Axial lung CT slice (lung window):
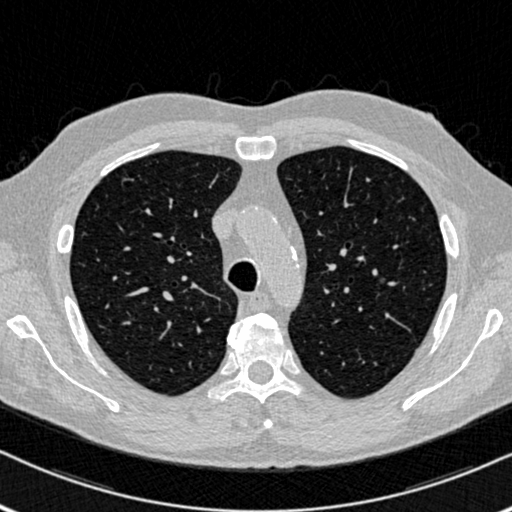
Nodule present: no